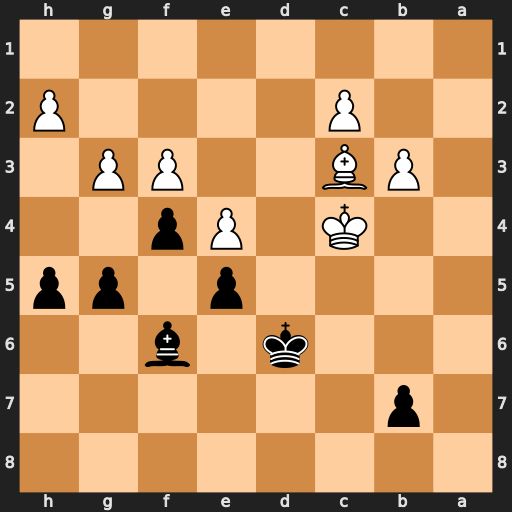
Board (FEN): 8/1p6/3k1b2/4p1pp/2K1Pp2/1PB2PP1/2P4P/8
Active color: b
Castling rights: -
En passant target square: -
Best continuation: fxg3 hxg3 h4 gxh4 gxh4